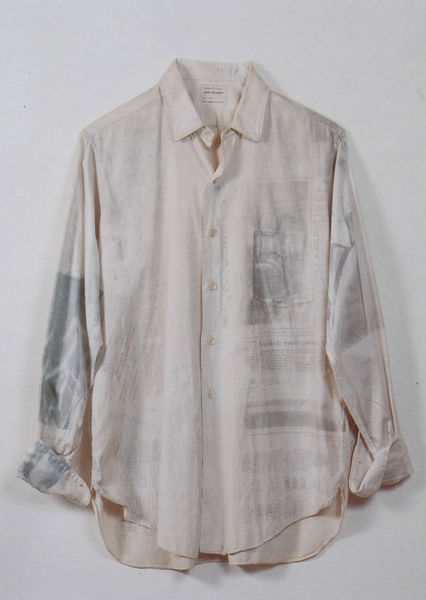
Titel: Maya (recto, Hemd)
Künstler: Robert Rauschenberg
Standort: Neapel
Institution: Scognamiglio & Teano Agenzia d'Arte Moderna
Schlagwörter: schwarz, weiss, beige, muster, hemd, bluse, kragen, leinen, knöpfe, foto, druck, gewebe, baumwolle, druch, schmutzig, bedruckt, aufdruck, beschmutze, beschmutzt